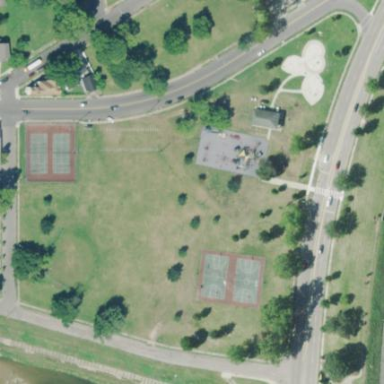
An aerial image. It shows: Lovely park for leisure and relaxation.